Aerial crown-view tile of a tropical tree (Barro Colorado Island, Panama), acquired 20250124:
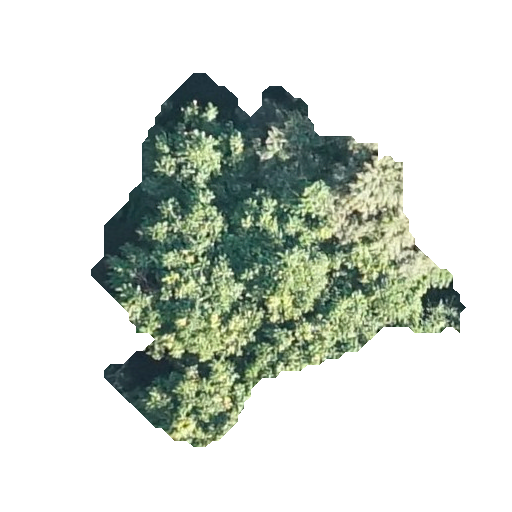
Species: Protium stevensonii
GBIF accepted scientific name: Tetragastris panamensis
Crown area: 119.524 m²